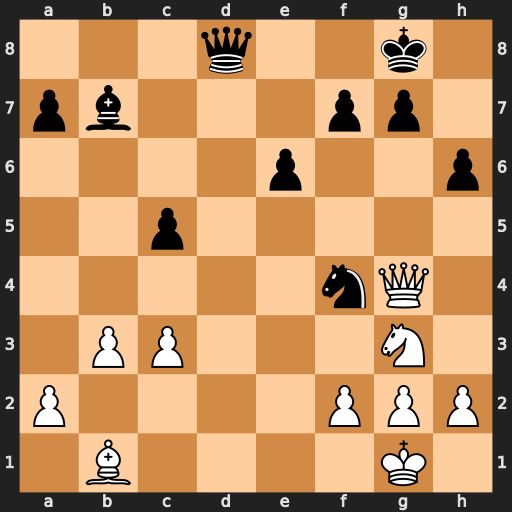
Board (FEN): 3q2k1/pb3pp1/4p2p/2p5/5nQ1/1PP3N1/P4PPP/1B4K1
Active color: w
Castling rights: -
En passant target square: -
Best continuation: Qxf4 Qd1+ Nf1 Qxb1 Qb8+ Kh7 Qxb7